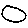
Label: circle